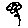
Label: flower